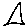
Label: triangle